Interaction volume radius: 5 \u00c5
Interaction volume height: 35 \u00c5
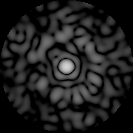
Disorder parameter: 0.806